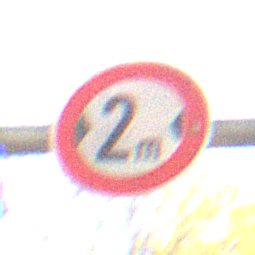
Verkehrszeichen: TatsaechlicheBreite2
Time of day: SunriseSunset
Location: Outdoor (Urban)
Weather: PartlyCloudy
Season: Autumn
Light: Natural